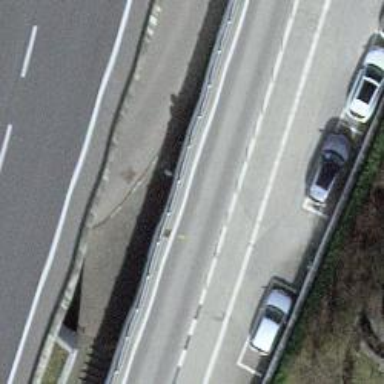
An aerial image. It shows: Primary link highway with asphalt surface.